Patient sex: M
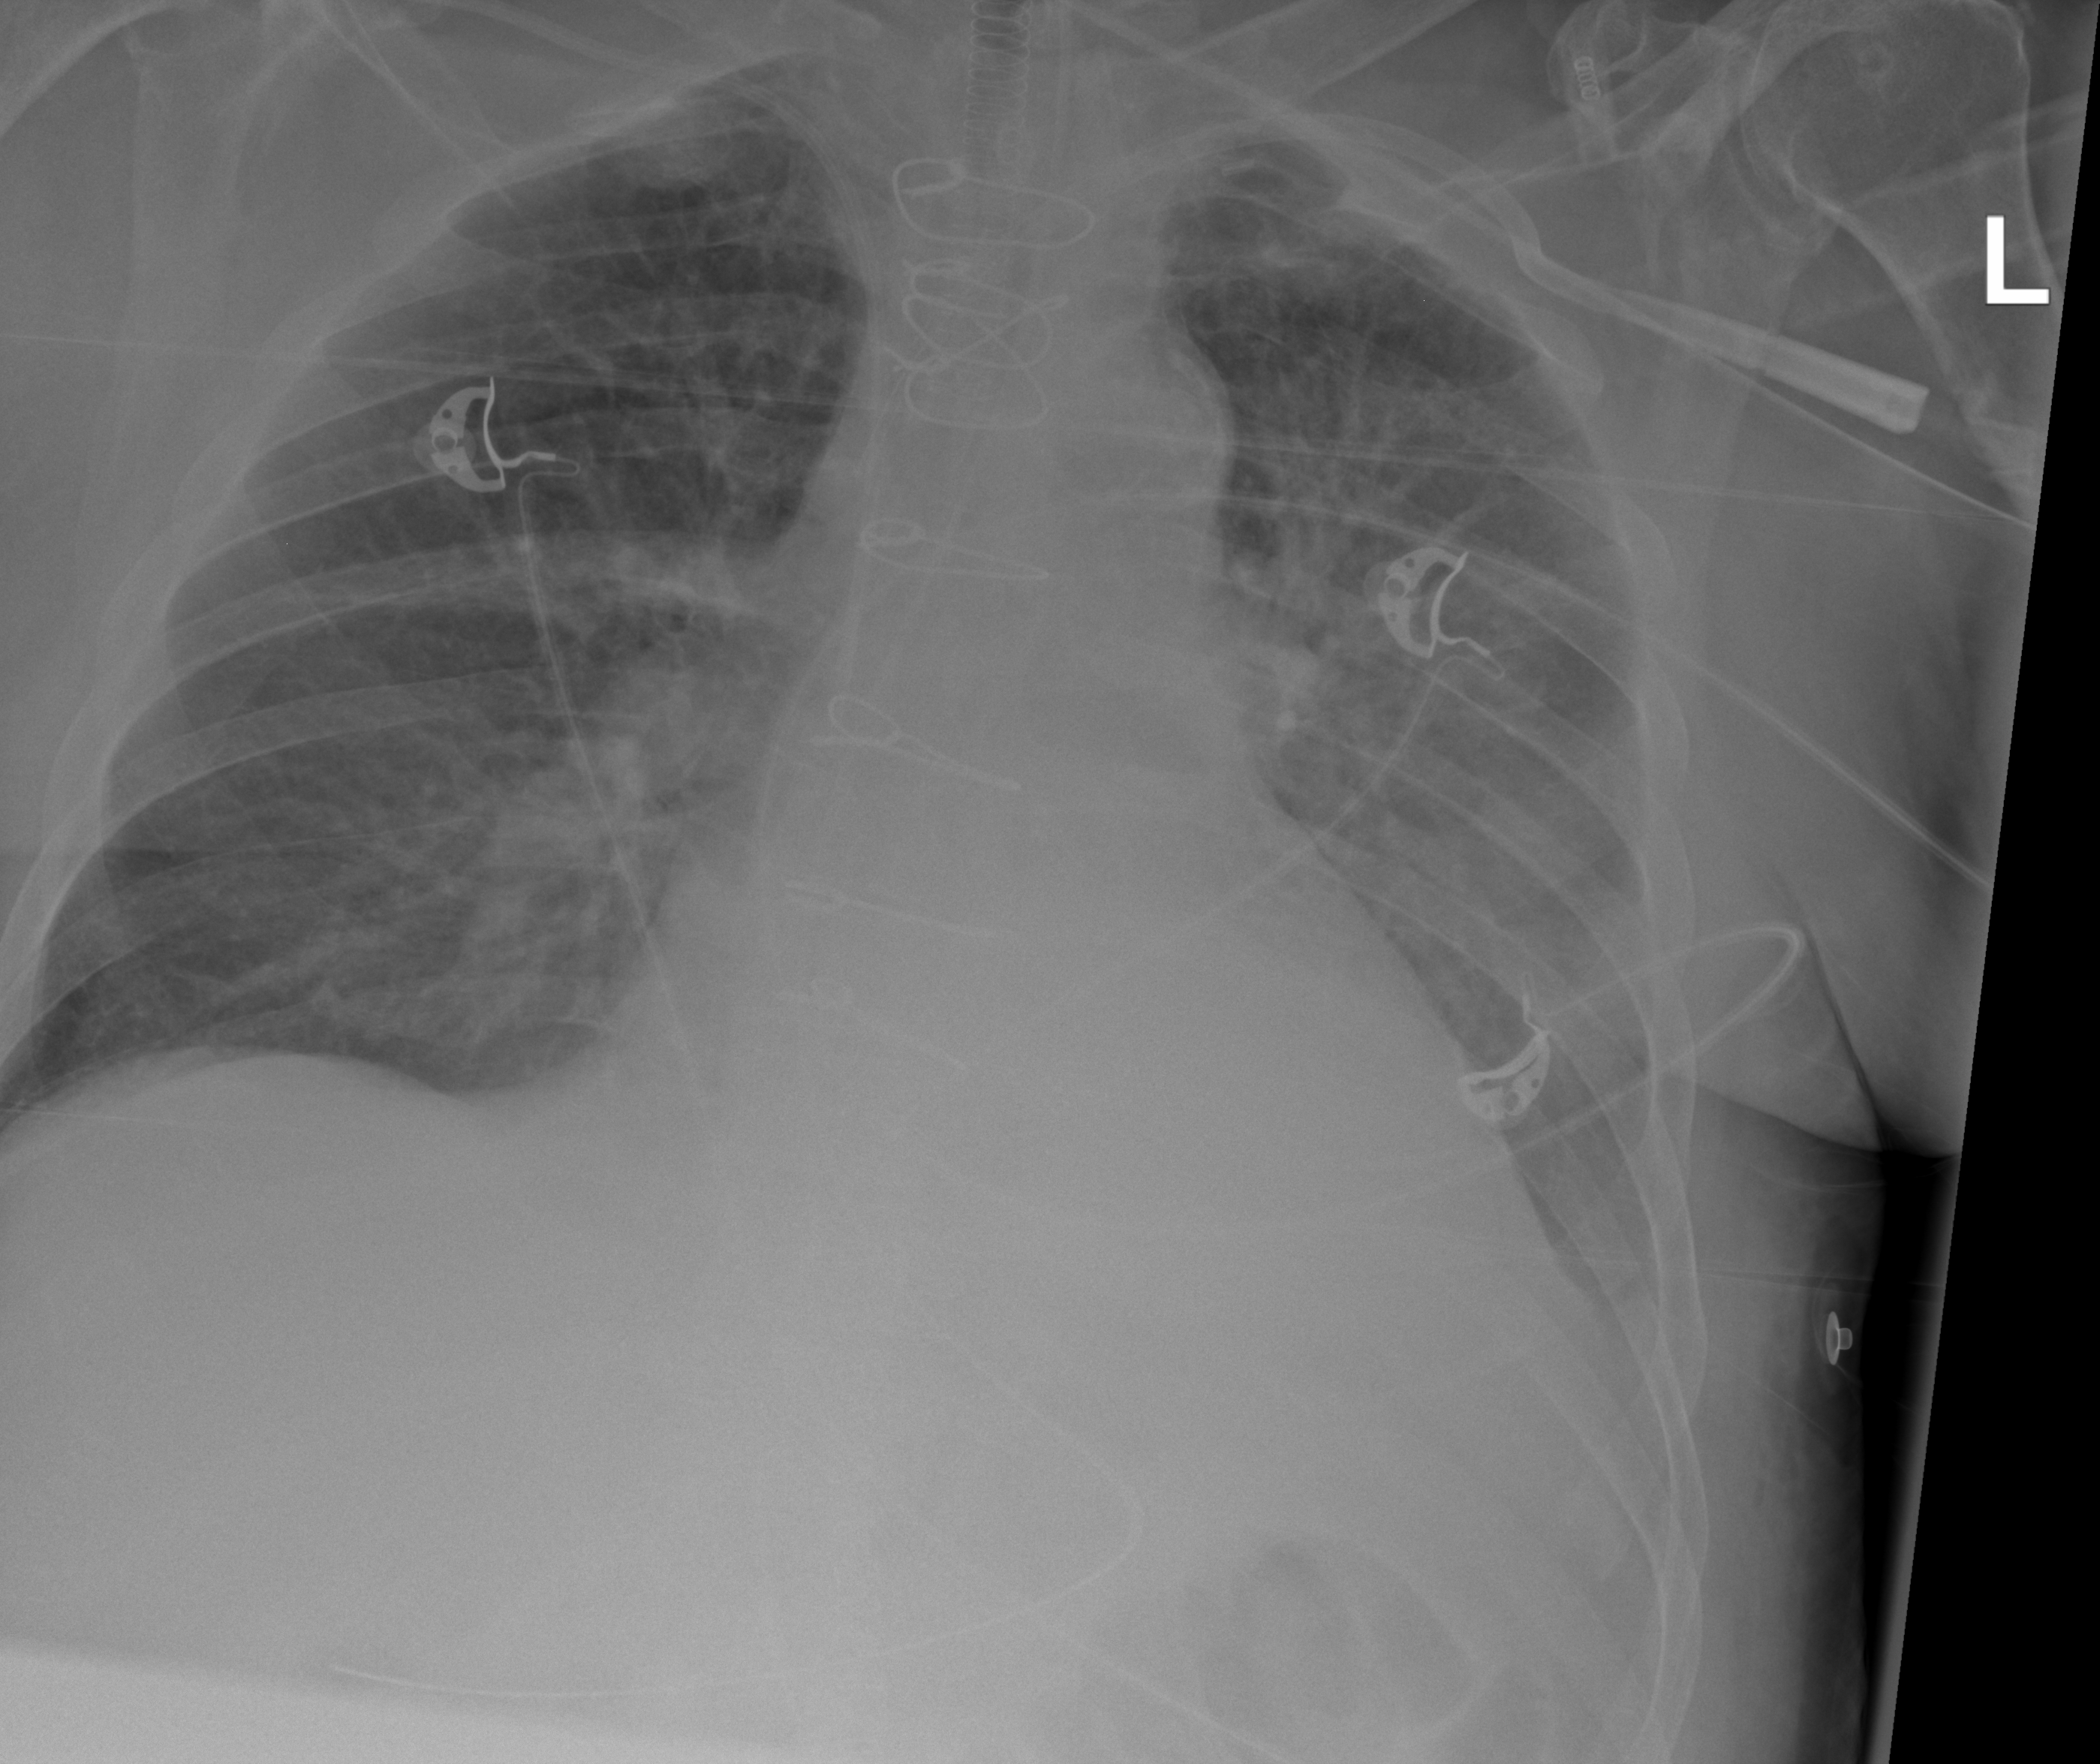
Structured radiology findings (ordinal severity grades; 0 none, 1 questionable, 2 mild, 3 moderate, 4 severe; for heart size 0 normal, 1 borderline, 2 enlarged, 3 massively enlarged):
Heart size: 0
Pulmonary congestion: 0
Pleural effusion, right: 0
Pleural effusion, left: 2
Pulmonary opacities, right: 0
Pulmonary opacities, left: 2
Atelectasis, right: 2
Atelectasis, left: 2